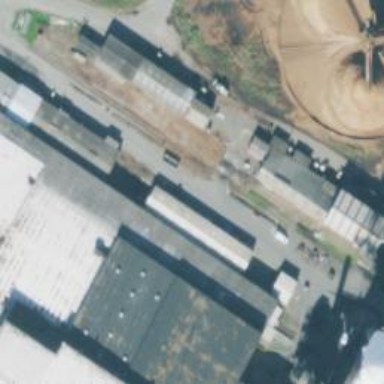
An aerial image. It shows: Rail spur service.